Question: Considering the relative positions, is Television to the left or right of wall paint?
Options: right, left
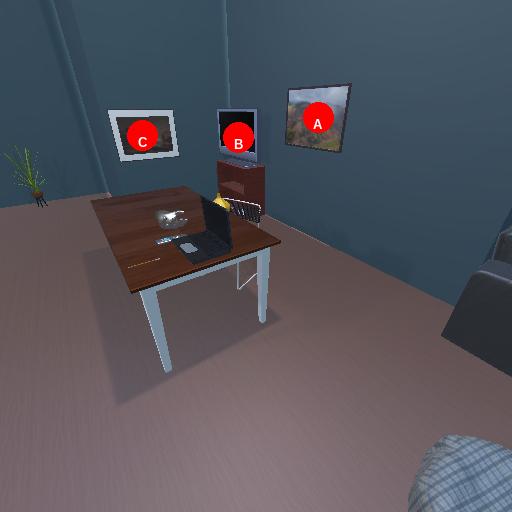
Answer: right